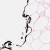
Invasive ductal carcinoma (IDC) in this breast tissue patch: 0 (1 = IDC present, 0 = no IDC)